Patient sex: F
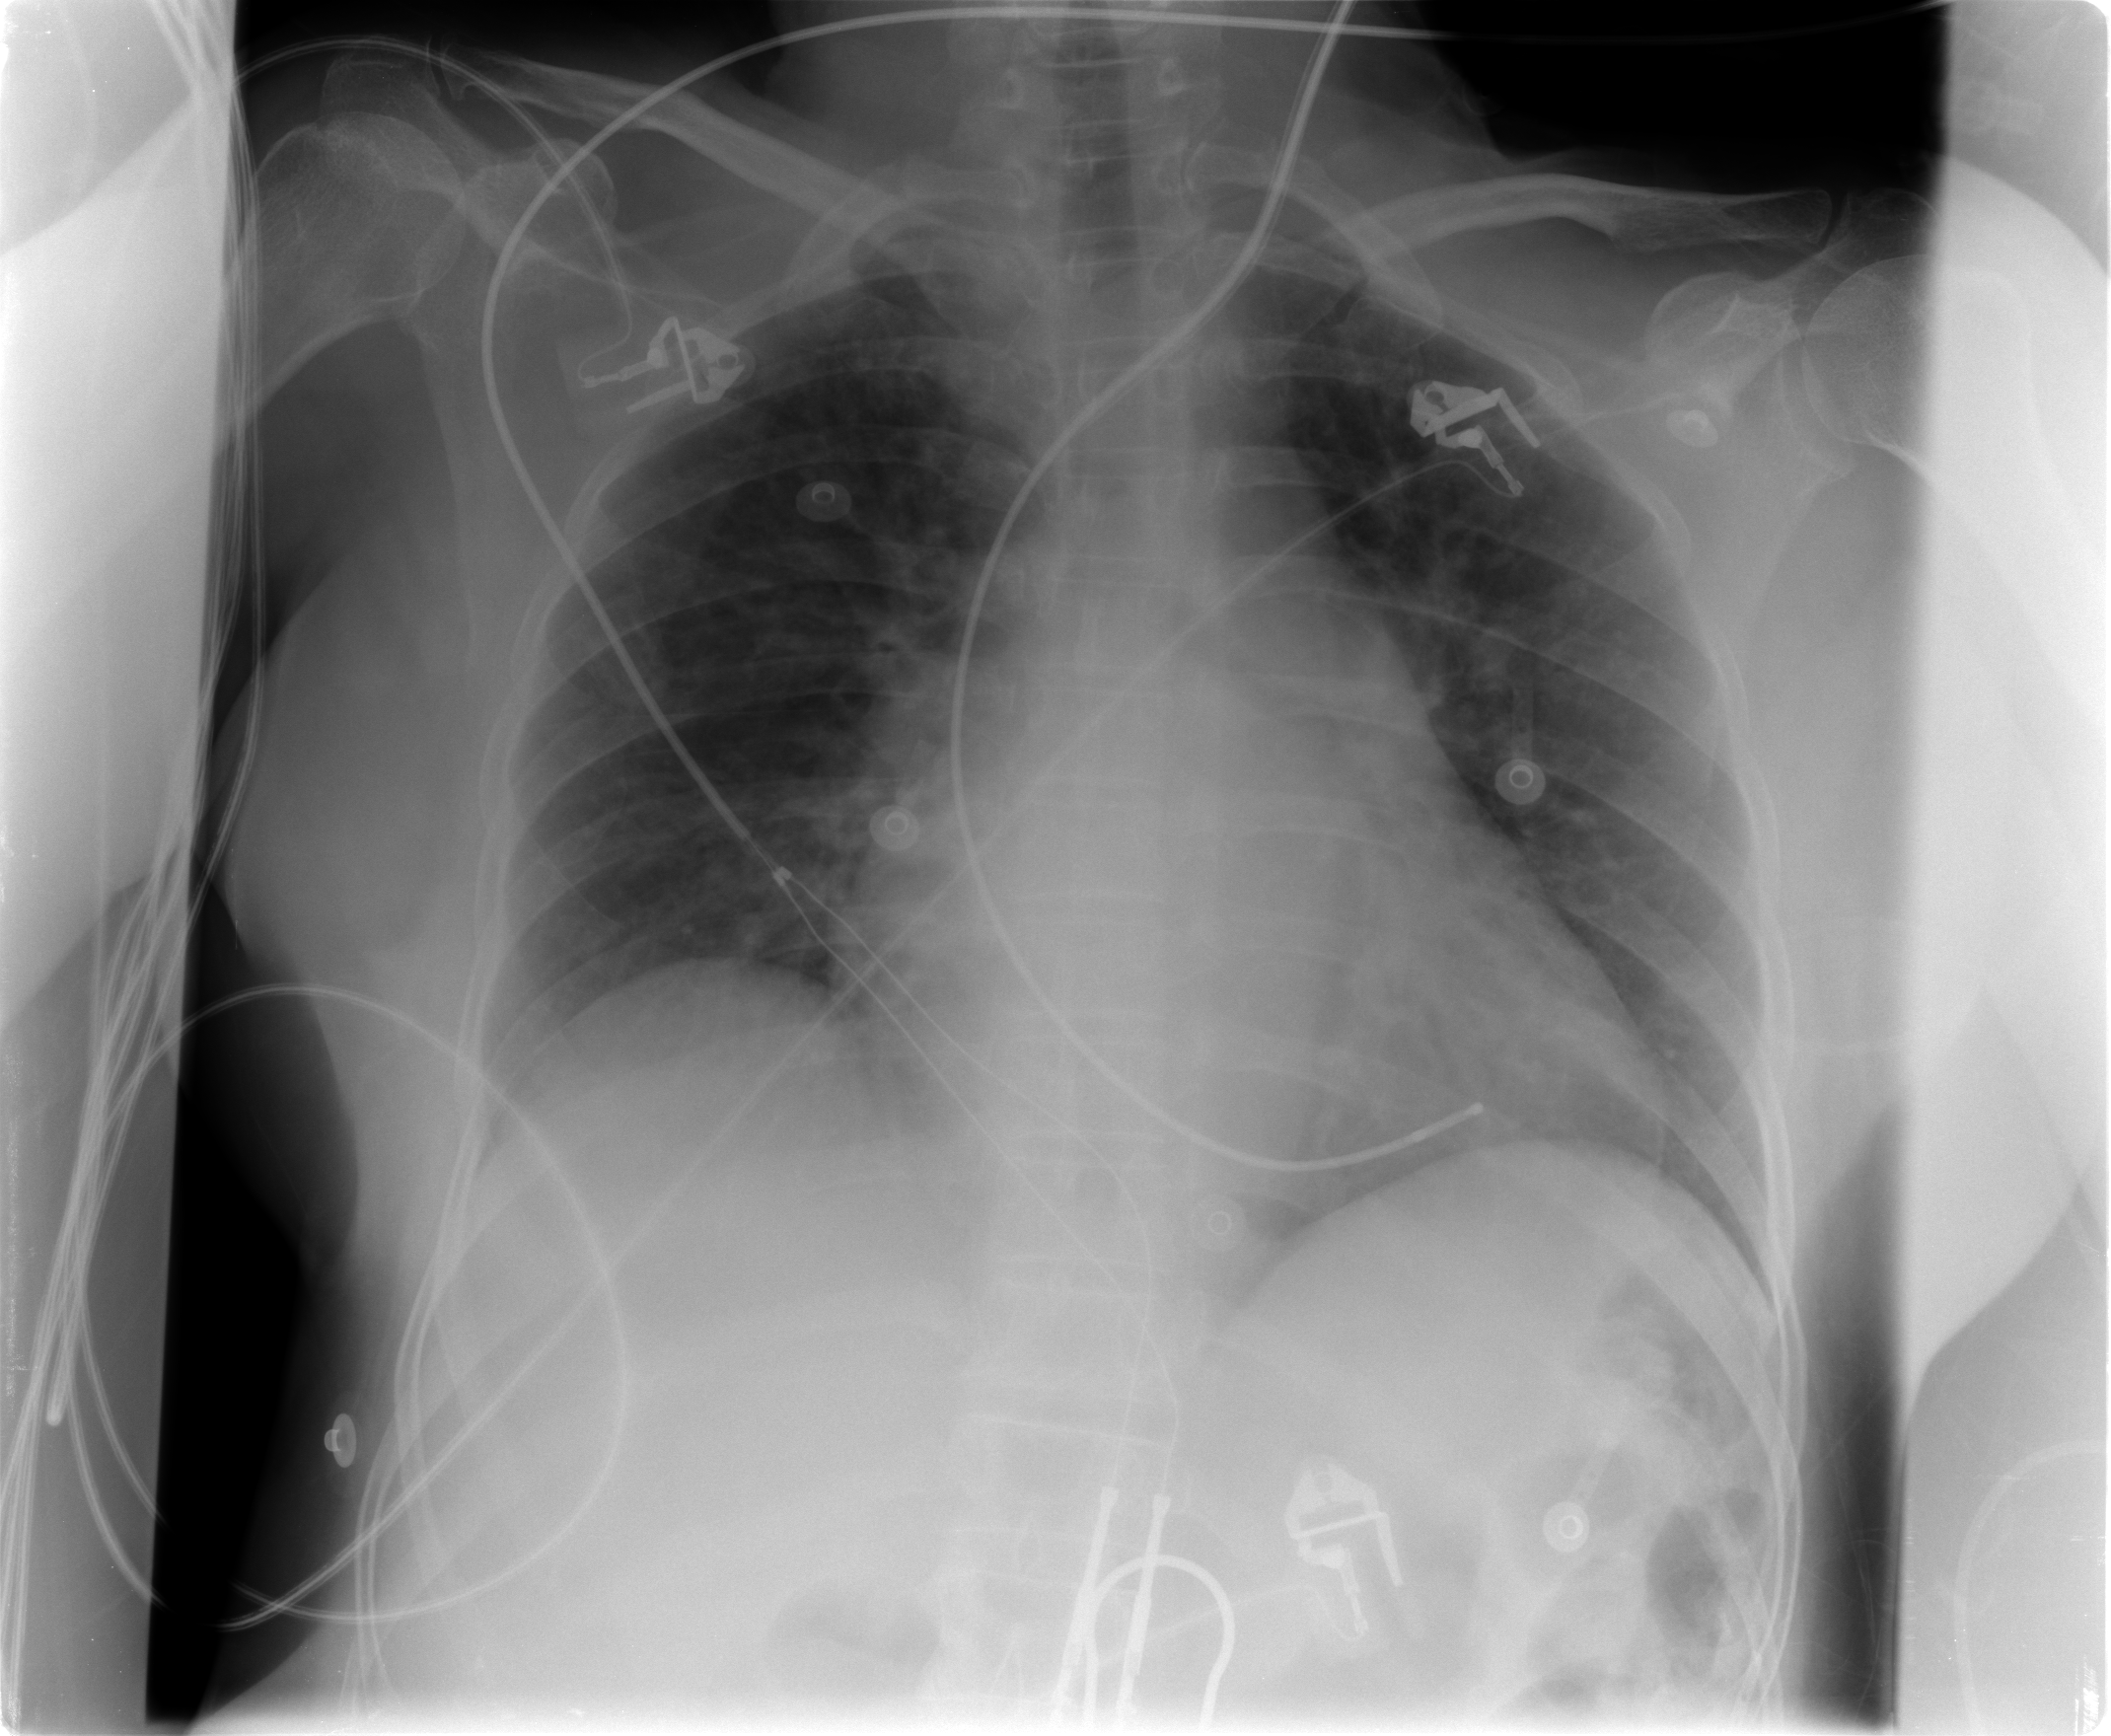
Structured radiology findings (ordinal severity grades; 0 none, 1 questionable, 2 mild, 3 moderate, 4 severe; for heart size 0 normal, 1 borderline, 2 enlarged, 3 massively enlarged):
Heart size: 1
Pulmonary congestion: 1
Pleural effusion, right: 0
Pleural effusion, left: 0
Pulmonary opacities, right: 0
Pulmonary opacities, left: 0
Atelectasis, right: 0
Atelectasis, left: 0